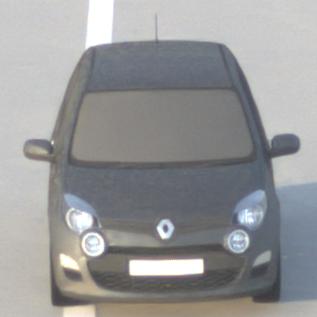
Make: Renault
Model: Twingo 1.2 LEV 16V 75
Detailed model: Twingo (II)
Model produced from: 2012/01
Model produced until: 2014/07
Doors: 3
Color: gray
Road condition: dry road
Daytime: sunrise or sunset
Contrast: low contrast